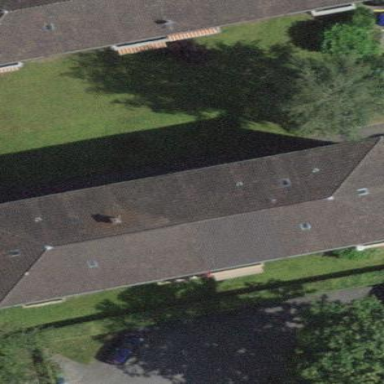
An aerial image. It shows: Hipped roof on apartment building.